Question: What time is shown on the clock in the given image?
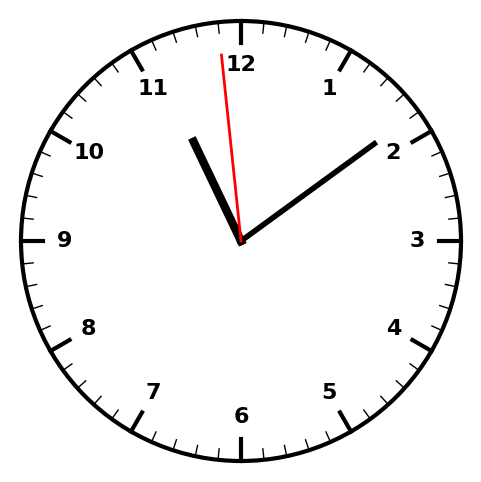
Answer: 11:08:59